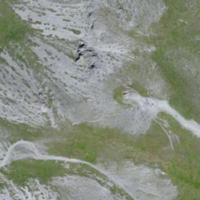
EUNIS habitat code: 31
Species observed at this site:
Aster alpinus
Gentiana clusii